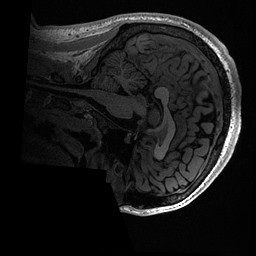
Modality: T1w
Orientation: sagittal
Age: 18
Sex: male
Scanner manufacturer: ge
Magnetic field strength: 3 T
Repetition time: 0.006952 s
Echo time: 0.00292 s